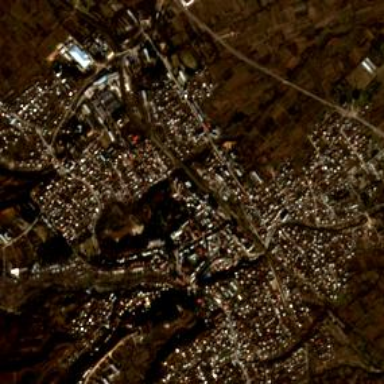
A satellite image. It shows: Town.